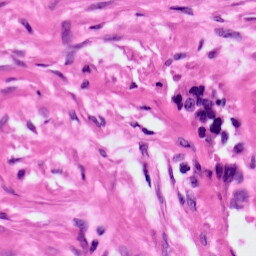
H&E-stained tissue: Ovarian